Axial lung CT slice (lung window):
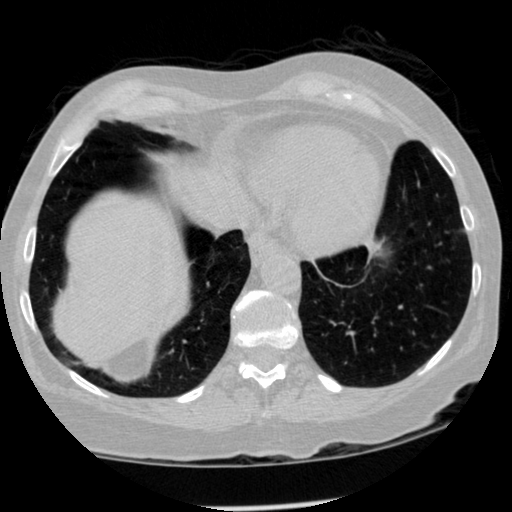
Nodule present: no